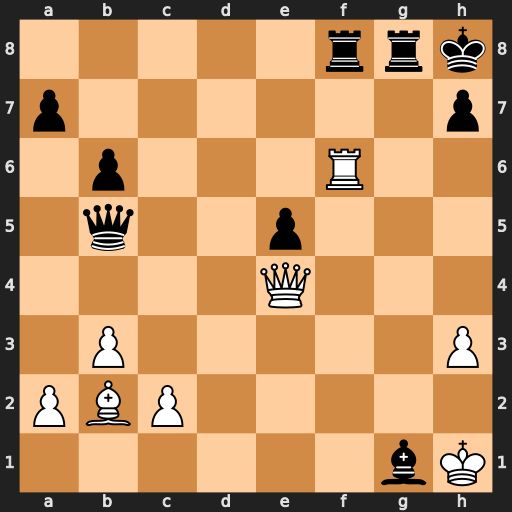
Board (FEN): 5rrk/p6p/1p3R2/1q2p3/4Q3/1P5P/PBP5/6bK
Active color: w
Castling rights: -
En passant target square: -
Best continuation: Bxe5 Qxe5 Qxe5 Rxf6 Qxf6+